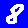
Digit: 8